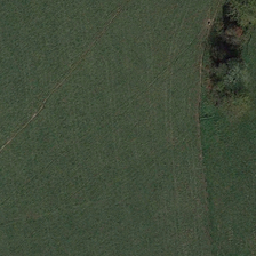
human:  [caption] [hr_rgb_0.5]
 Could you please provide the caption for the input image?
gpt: There are some tall trees growing on the vast ranch.

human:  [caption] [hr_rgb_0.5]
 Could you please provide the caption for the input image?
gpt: There are some tall trees growing on the broad pasture.

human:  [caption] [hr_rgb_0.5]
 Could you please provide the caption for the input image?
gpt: There is a tall tree in the vast pasture.

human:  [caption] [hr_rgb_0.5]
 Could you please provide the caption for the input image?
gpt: There are some tall trees that grow in the vast pasture.

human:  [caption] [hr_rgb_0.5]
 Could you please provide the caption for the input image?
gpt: There is a big tree on the grassland.